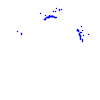
Particle: kaon